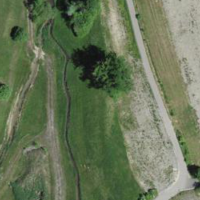
EUNIS habitat code: 57
Species observed at this site:
Tettigonia viridissima
Ruspolia nitidula
Angelica sylvestris
Gryllus campestris